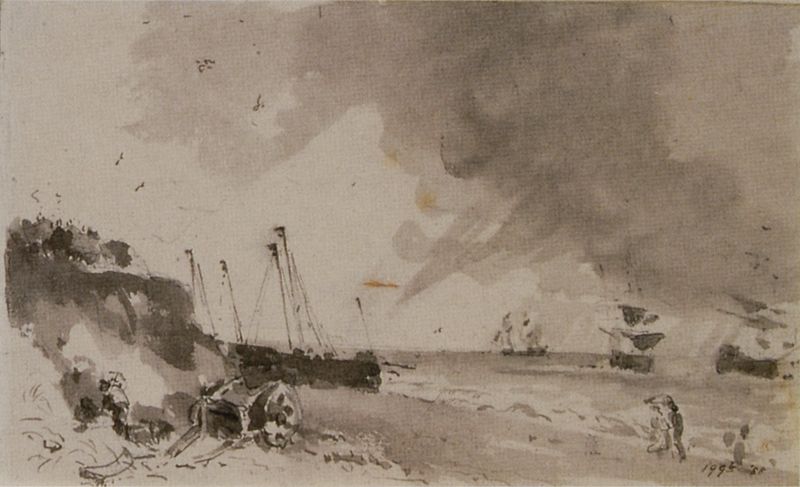
Titel: Coast Scene at Brighton
Künstler: John Constable
Standort: London
Institution: Victoria & Albert Museum
Schlagwörter: angriff, baum, dunkel, felsen, gemälde, gewitter, himmel, mann, meer, schatten, vogel, wasser, weiß, wolken, aquarell, bäume, frauen, landschaft, menschen, sand, see, ufer, bewegung, braun, frau, grau, hell, holz, licht, männer, orange, schwarz, skizze, zeichnung, gras, regenschirm, schirm, tier, tiere, wiese, wolke, leute, mensch, gräser, horizont, hügel, nass, vögel, wind, büsche, rauch, sonne, paar, personen, wald, boot, boote, karren, räder, schnell, gischt, küste, schiff, schiffe, segel, segelboot, segelschiffe, strand, welle, wellen, papier, fahnen, zuschauer, fischer, flagge, mast, segelschiff, abhang, düne, dünen, fels, hang, klippen, graphik, monochrom, wasserfarbe, spazieren, kutsche, speichen, grisaille, sepia, hafen, karre, rad, wagen, masten, böschung, brandung, landung, möven, möwe, möwen, sturm, turner, unwetter, wasse, wetter, wogen, datum, segelboote, klippe, segeln, steilküste, regen, tusche, wasserfarben, kanone, spaziergang, sandstrand, aquatinta, wimpel, flecken, regatta, rau, kanonen, spaziergänger, flotte, schnelligkeit, gestrandet, strandung, heuwagen, tuschzeichnung, gouache, schwrz, seeschlacht, schauer, sicherheit, strandgut, strum, wolkenband, viermaster, schrim, änner, küstennähe, schmematisch, wturm, meeresküste, ziehwagen, m#wen, 1997, segelr, 1995